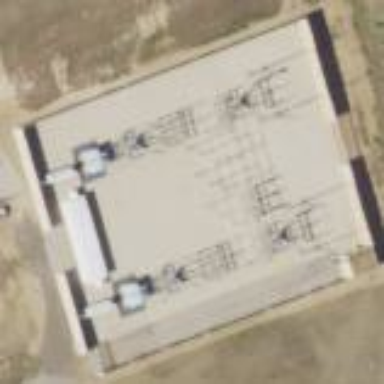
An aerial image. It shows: Industrial power substation surrounded by fence.